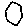
Label: hexagon